Question: I'm using AWS (EC2, Elastic Beanstalk, Load Balancer) for my site. Can I have CloudFlare configured to point to only 1 IP?

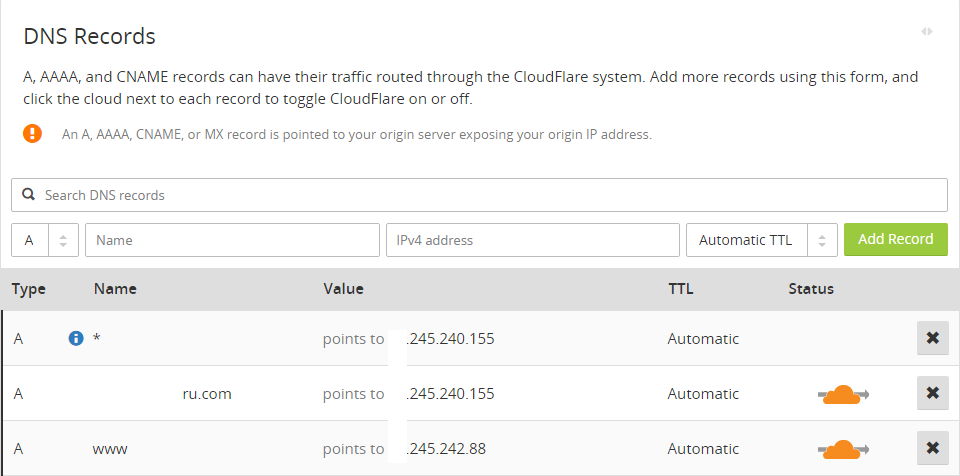
Answer: When you use a AWS ELB you need to the point the Cloud Flare to the A_record of the ELB that is in use which is a Canonical name (C-Name) and not a IP address.